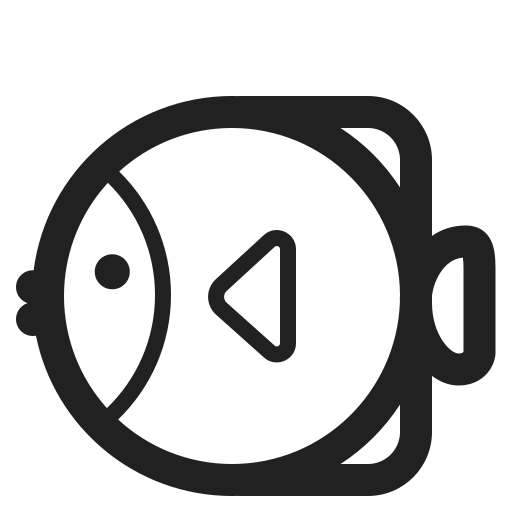
tropical fish high contrast